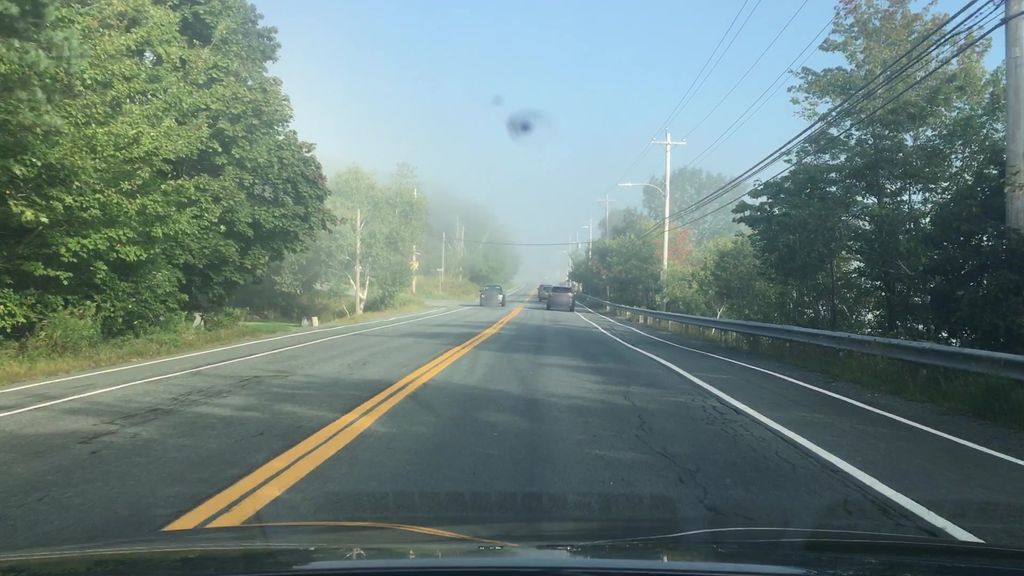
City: halifax